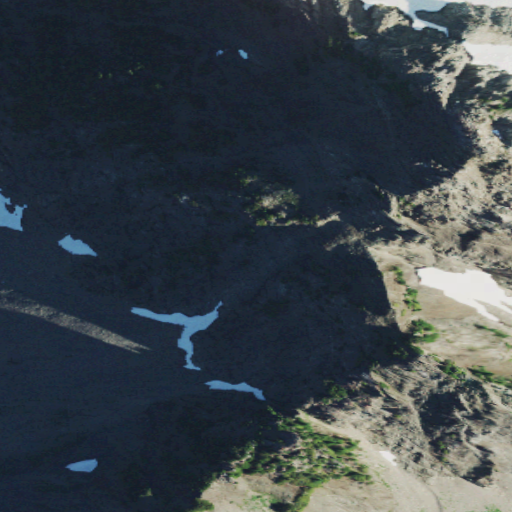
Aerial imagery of peninsula in Washington named Olympic Peninsula containing barren land, evergreen forest, shrub, grassland, and snow